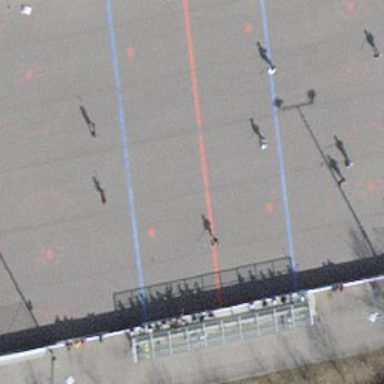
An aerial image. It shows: Street hockey pitch for leisure land sports.